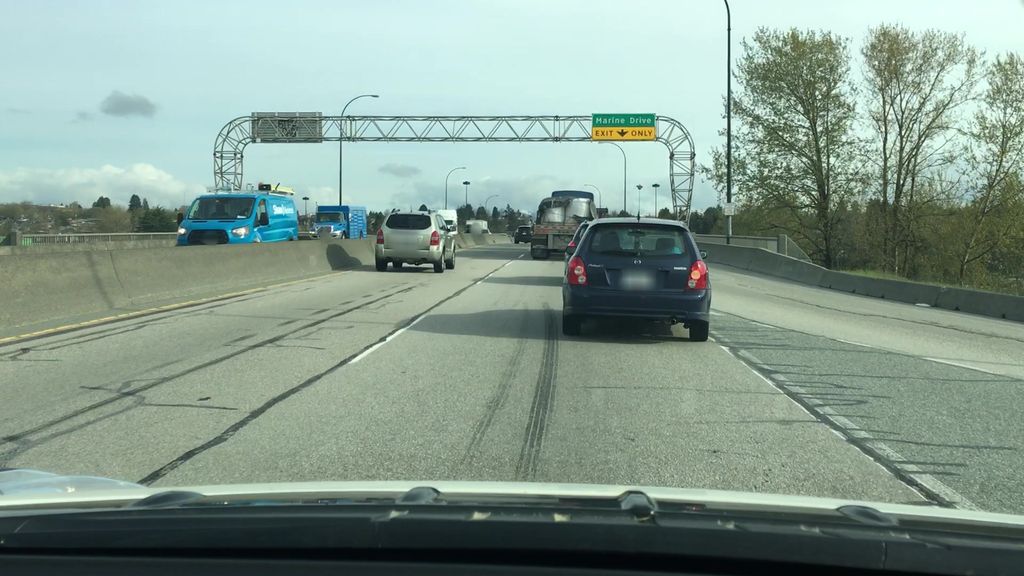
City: vancouver